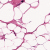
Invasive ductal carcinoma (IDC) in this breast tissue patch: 0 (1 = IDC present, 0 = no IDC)